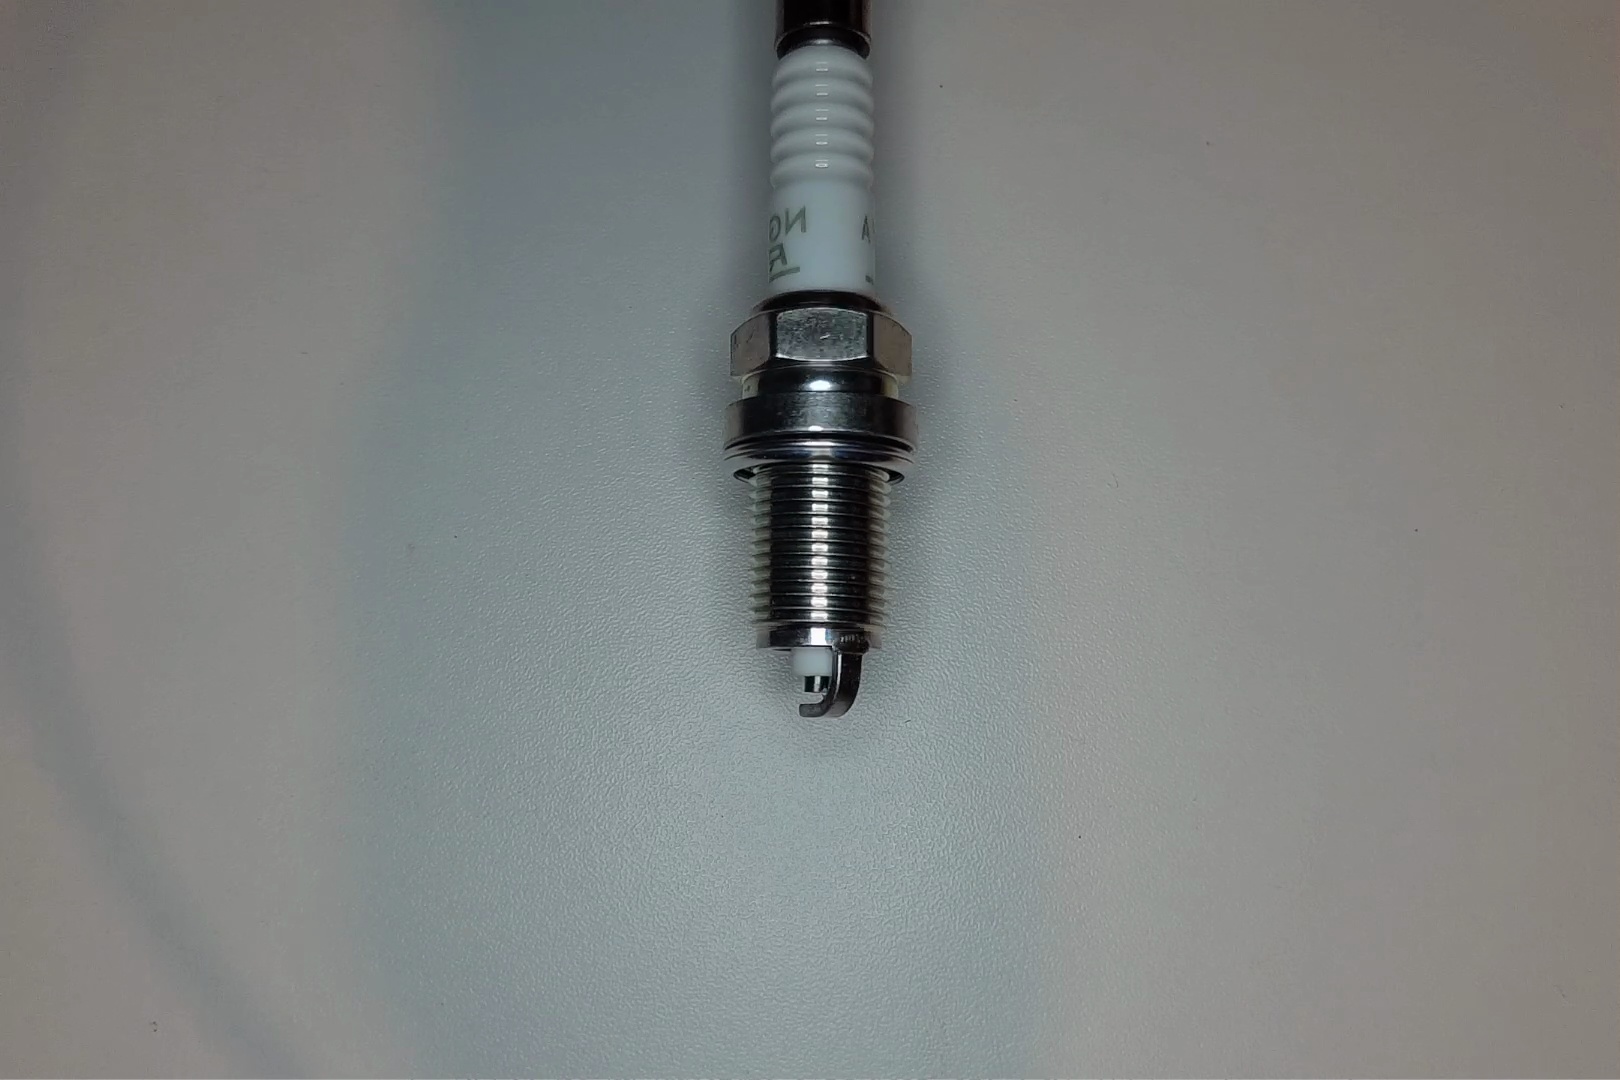
Label: no anomaly